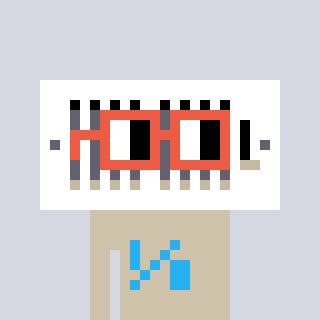
a pixel art character with square orange glasses, a vent-shaped head and a bege-colored body on a cool background